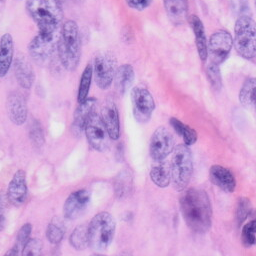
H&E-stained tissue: Skin